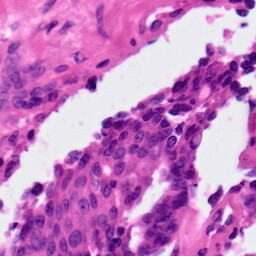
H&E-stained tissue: Ovarian